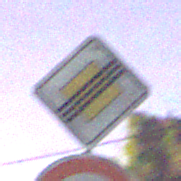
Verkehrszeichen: EndeVorfahrtsstrasse
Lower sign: Geschwindigkeit60
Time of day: Night
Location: Outdoor (Suburban)
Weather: PartlyCloudy
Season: NotSpecified
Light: Artificial